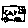
Label: car